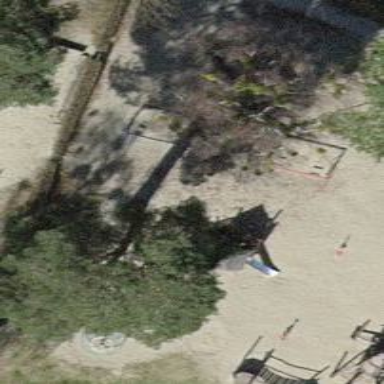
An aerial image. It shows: Tree house in the playground.